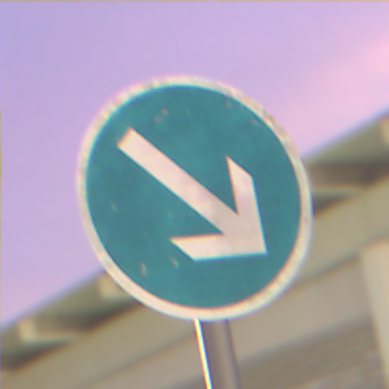
Verkehrszeichen: VorgeschriebeneVorbeifahrtRechts
Umgebung: Outdoor, Urban
Tageszeit: SunriseSunset
Wetter: PartlyCloudy
Licht: Artificial
Jahreszeit: NotSpecified
Kontrast: HighContrast